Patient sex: M
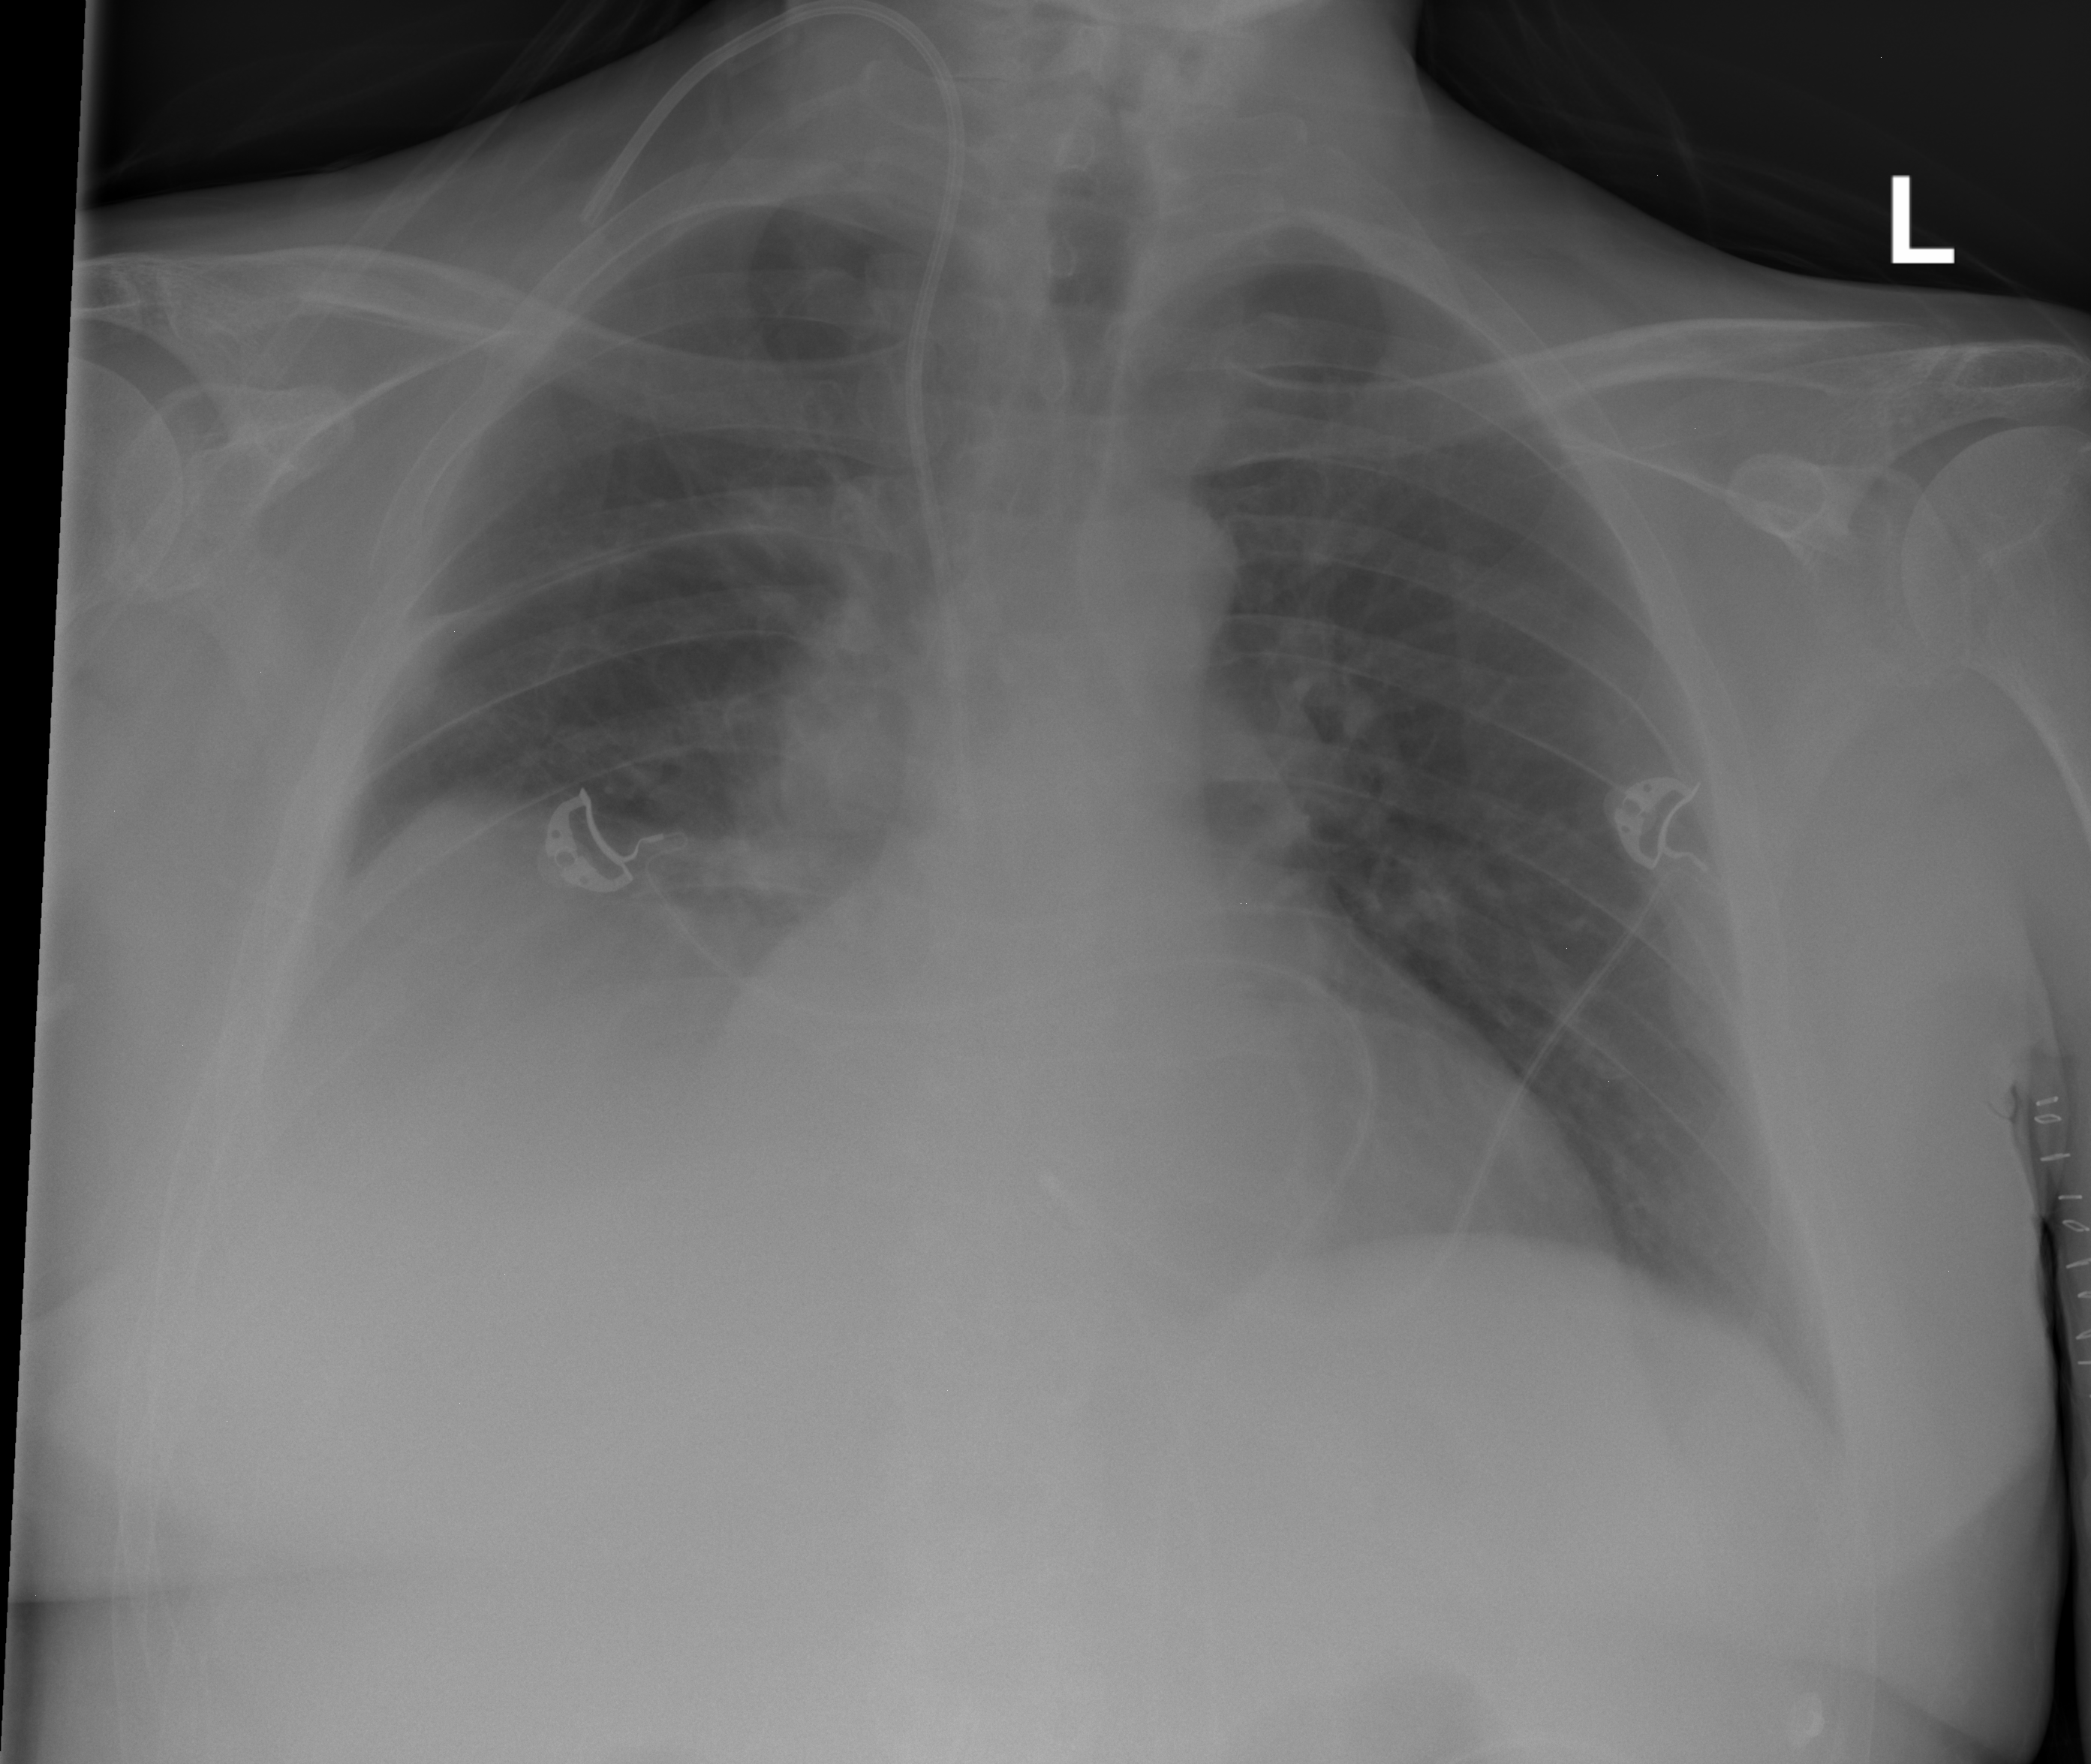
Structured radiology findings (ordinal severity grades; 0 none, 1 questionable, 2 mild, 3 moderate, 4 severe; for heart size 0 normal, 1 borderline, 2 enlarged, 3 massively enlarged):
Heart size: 2
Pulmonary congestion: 1
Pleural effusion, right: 2
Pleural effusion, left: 0
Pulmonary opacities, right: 0
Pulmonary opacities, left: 0
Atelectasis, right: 1
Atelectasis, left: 1